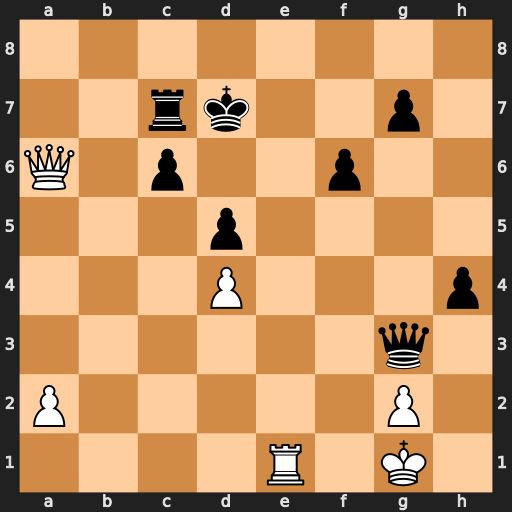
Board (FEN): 8/2rk2p1/Q1p2p2/3p4/3P3p/6q1/P5P1/4R1K1
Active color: w
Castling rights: -
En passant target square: -
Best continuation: Qe2 Qxe1+ Qxe1